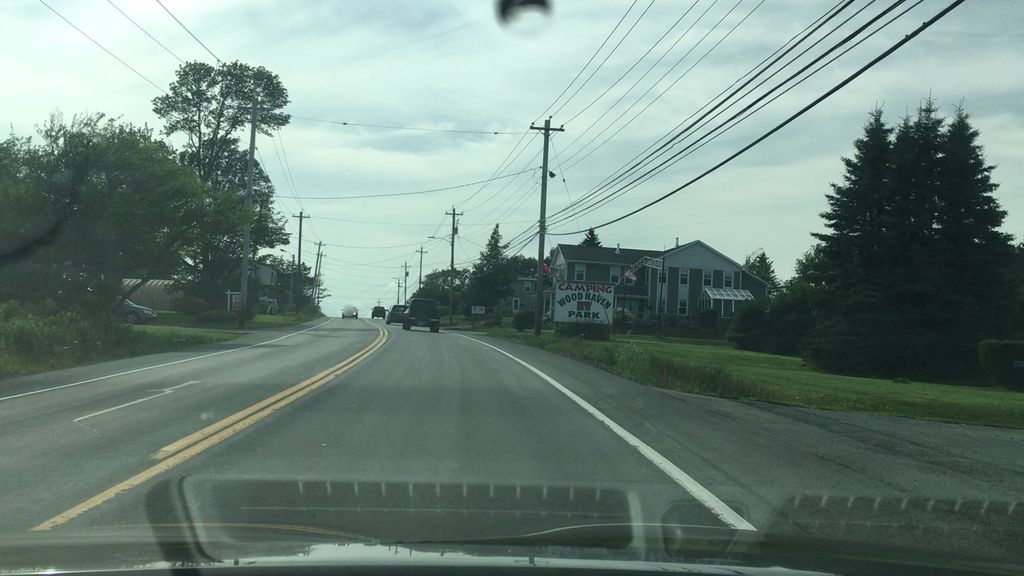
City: halifax